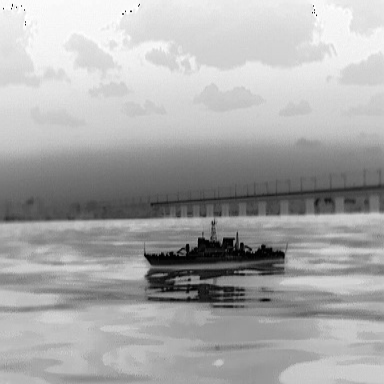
There is a warship in the infrared image.